Field crop: maize
Growth stage: 2
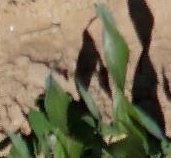
Species: maize